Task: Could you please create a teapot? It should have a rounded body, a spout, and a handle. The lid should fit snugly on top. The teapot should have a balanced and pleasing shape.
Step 177:
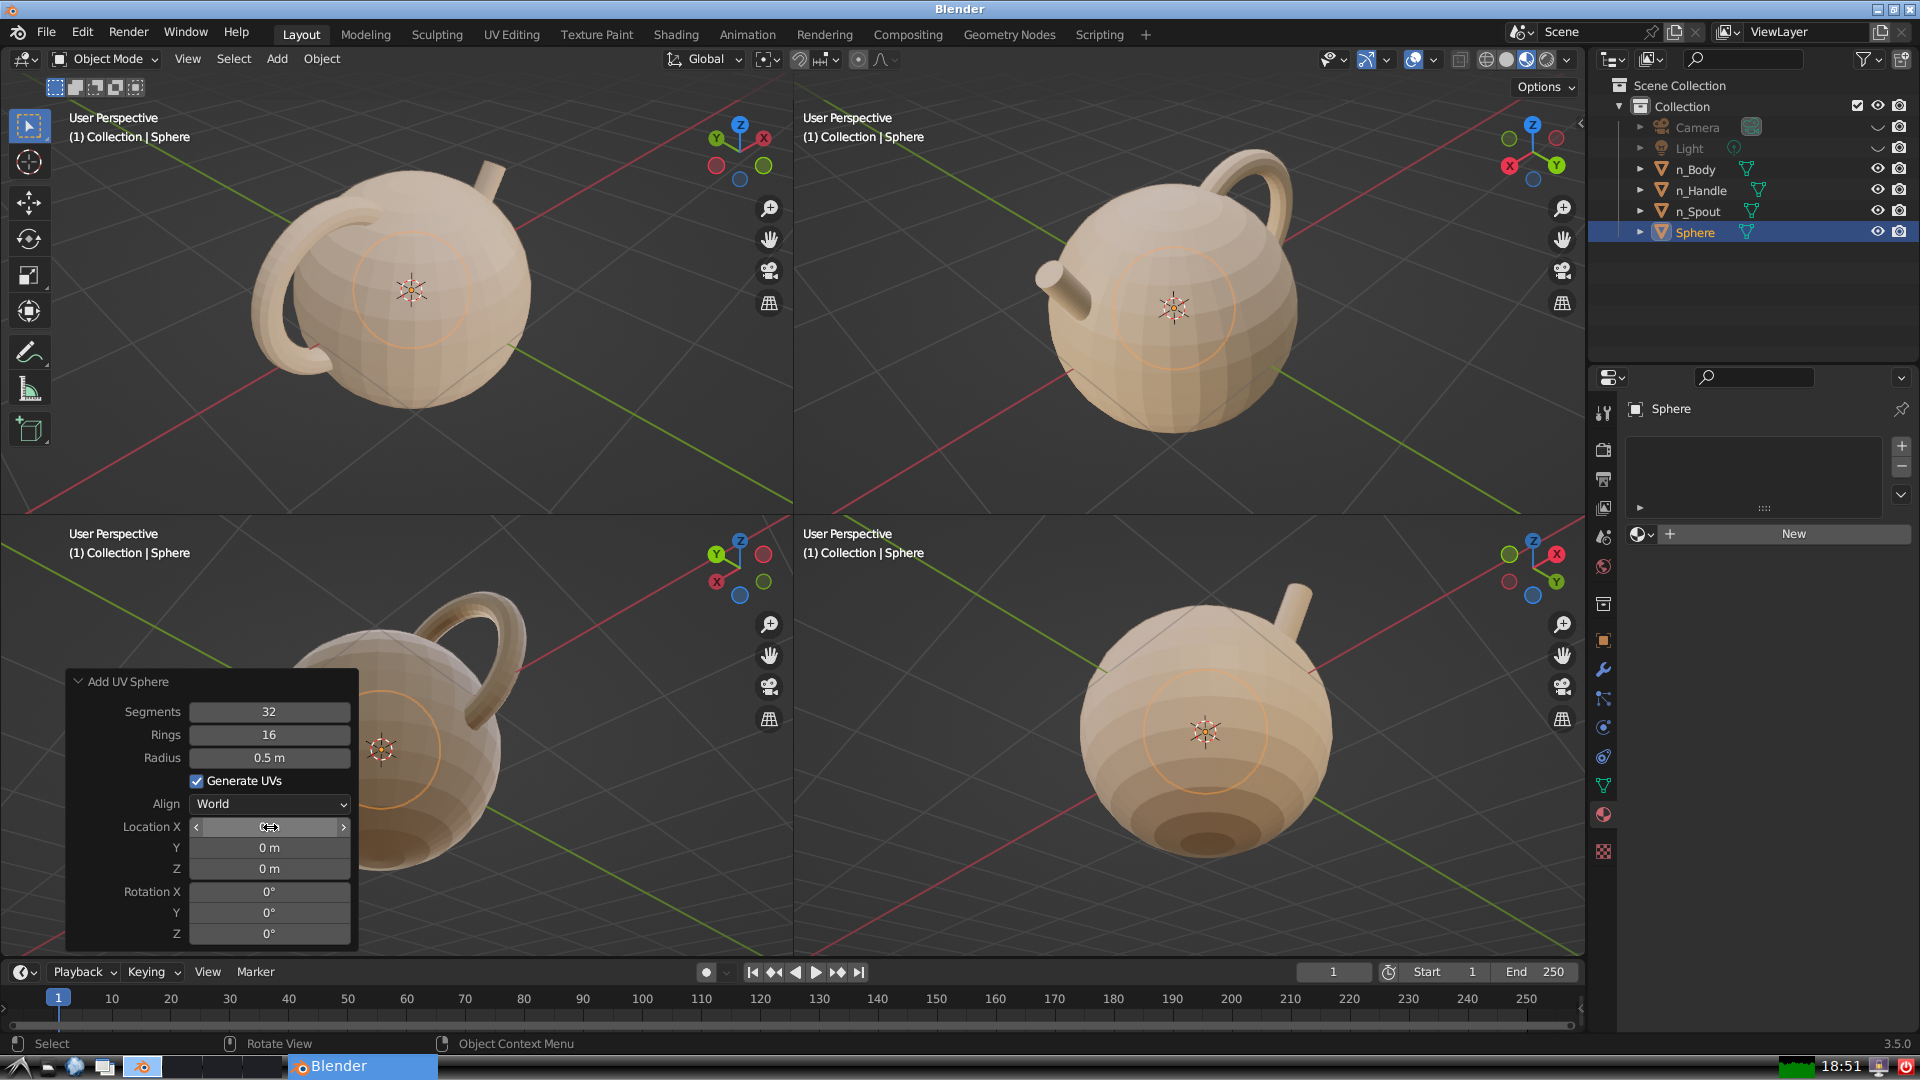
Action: click: no